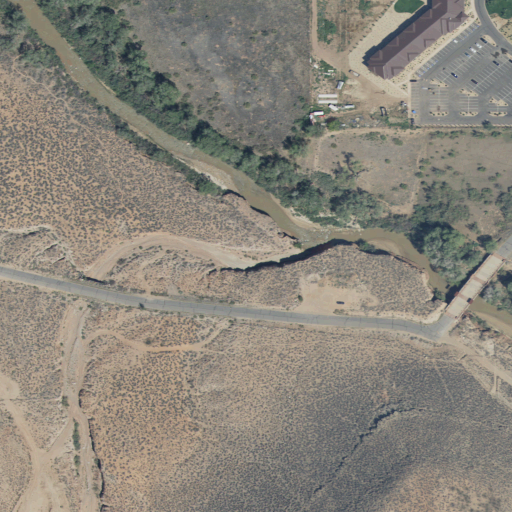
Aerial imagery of valley in Utah named Cornelius Wash containing shrub, pasture, woody wetlands, open development, low intensity development, medium intensity development, and herbaceous wetlands